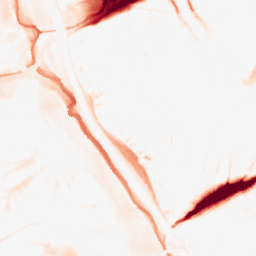
Category: morphological
Decomposition family: tophat
Decomposition parameters: size: 20
mode: black
Upsampling method: regularized
Upsampling parameters: scale: 4
lambda_reg: 0.01
Upsampling scale: 4